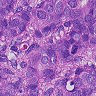
Metastatic tissue present: yes